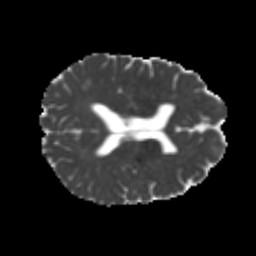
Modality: MD
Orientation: axial
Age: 23
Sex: female
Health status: healthy
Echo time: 0.074 s